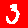
Digit: 3